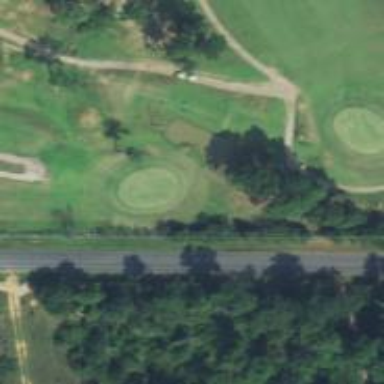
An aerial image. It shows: View of golf hole.